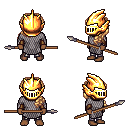
a pixel art fantasy rpg character, male body template, human, dark skin, chain mail, metal pants, light blonde princess hairstyle, gold helm, leather bracers, spear, four views (front, back, left, right), 2x2 character sprite sheet, small pixel art, hard edges, no anti-aliasing